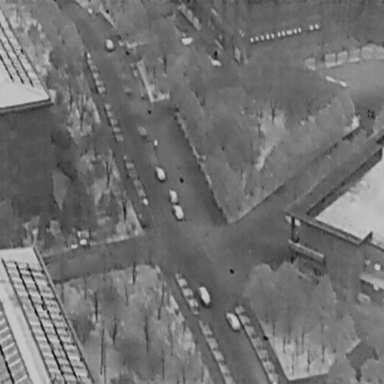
There are six Cars in the infrared image.